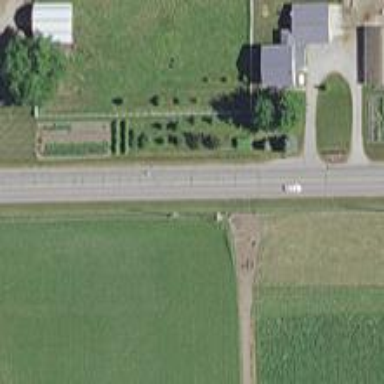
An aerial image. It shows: Tertiary road.